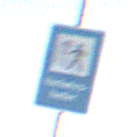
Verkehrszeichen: Verkehrshelfer
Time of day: SunriseSunset
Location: Outdoor (Nature)
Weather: Clear
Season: NotSpecified
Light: Natural